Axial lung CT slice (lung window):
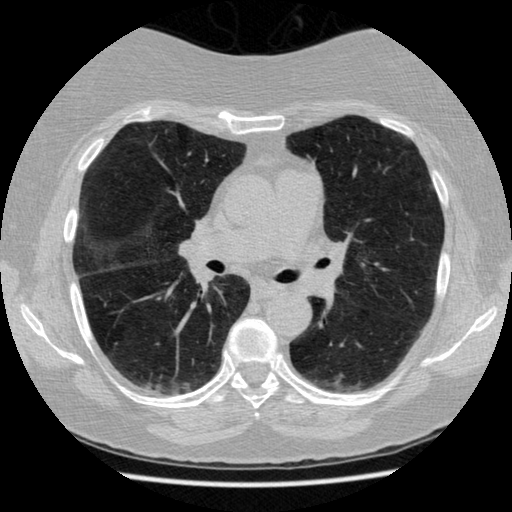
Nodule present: no